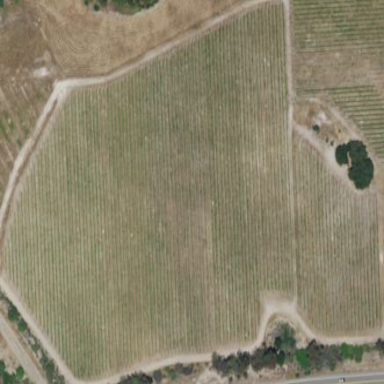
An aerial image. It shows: Vineyard with grape crops.